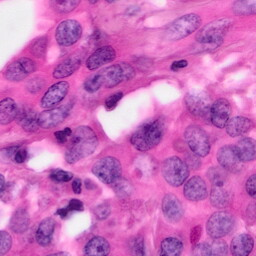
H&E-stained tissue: Pancreatic